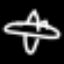
Label: airplane